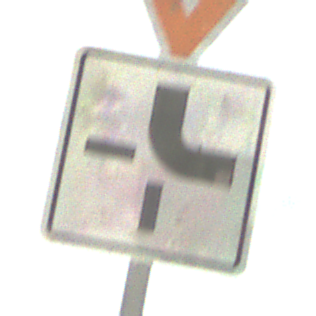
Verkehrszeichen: VerlaufVorfahrtsstrasse4
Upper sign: VorfahrtGewaehren
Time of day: MorningAfternoon
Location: Outdoor (Beach)
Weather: PartlyCloudy
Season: NotSpecified
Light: Natural